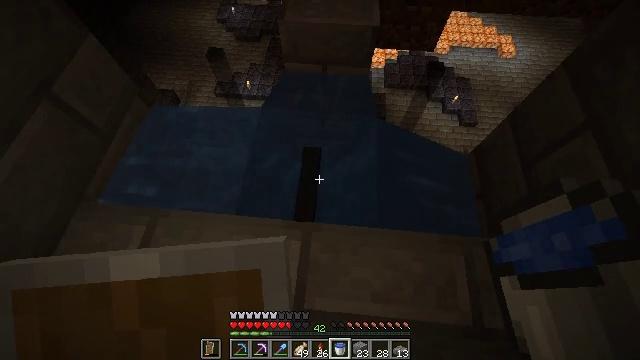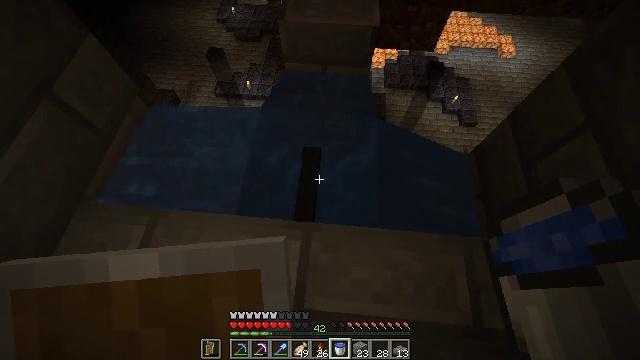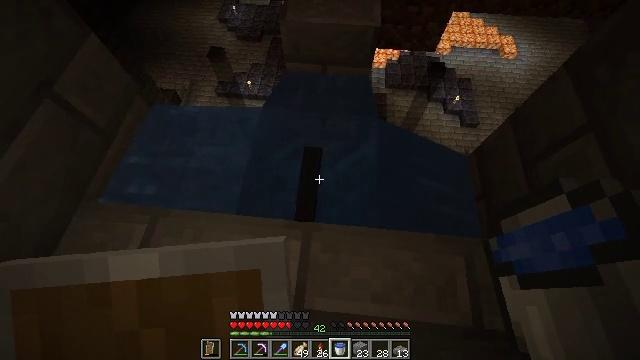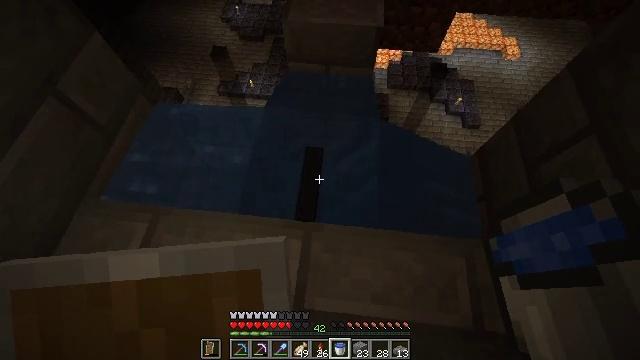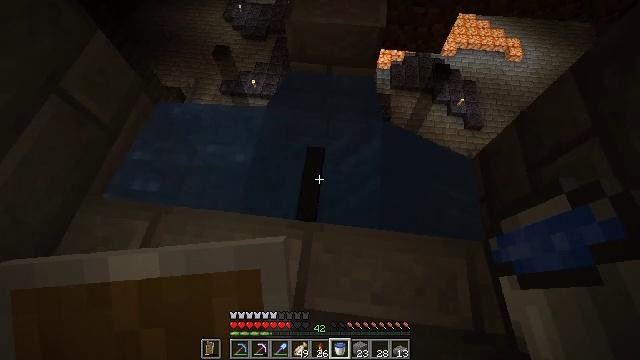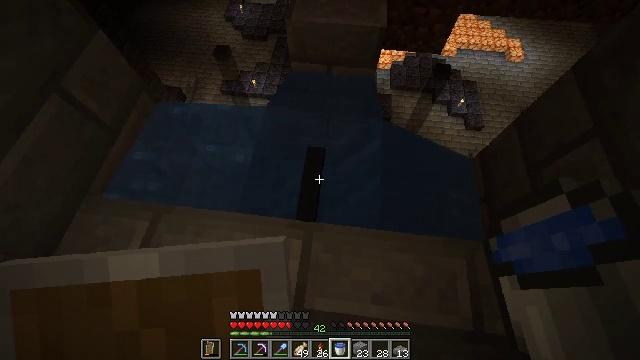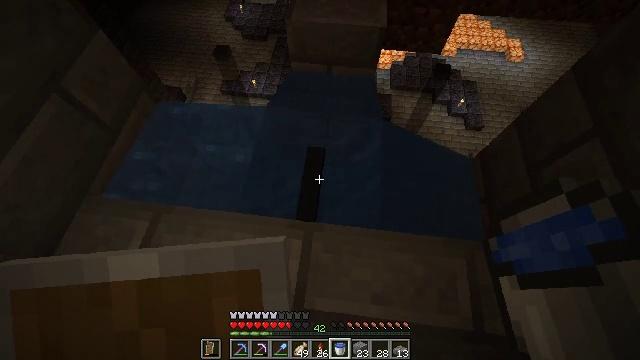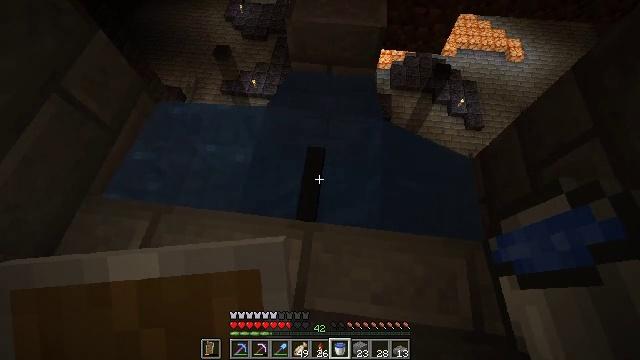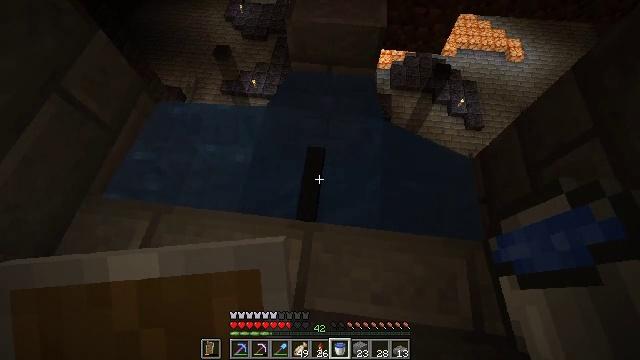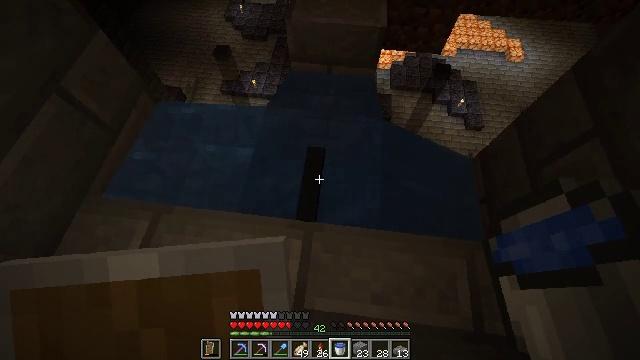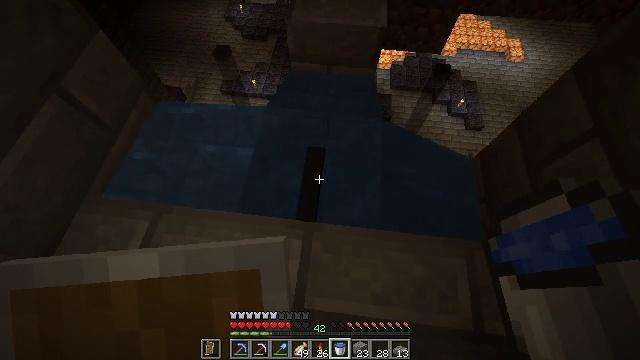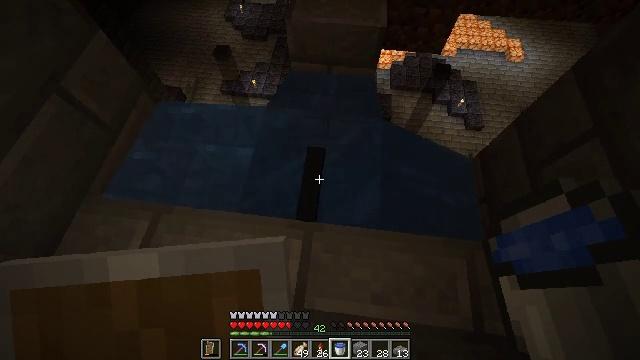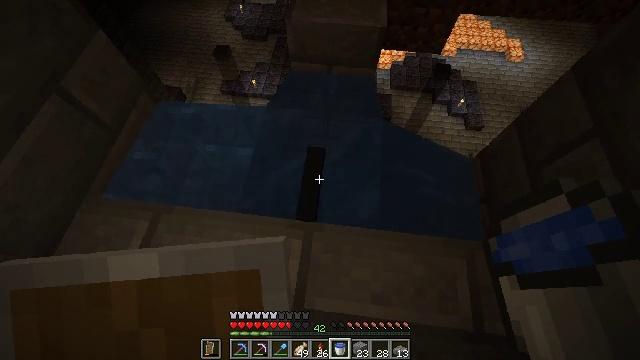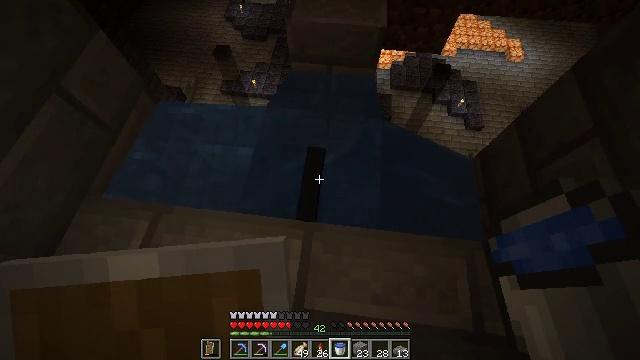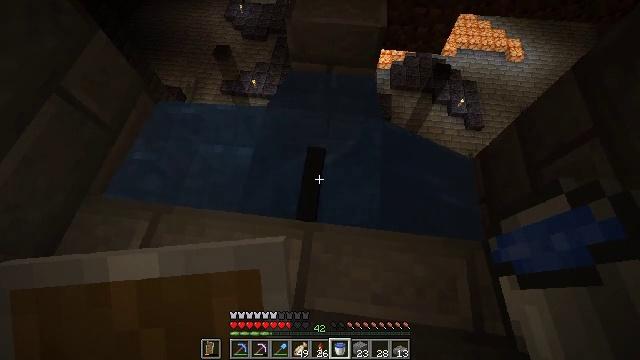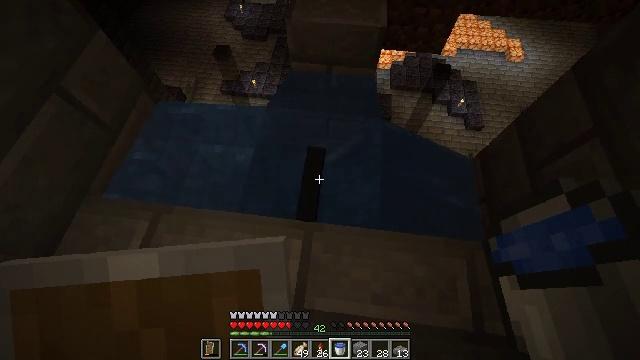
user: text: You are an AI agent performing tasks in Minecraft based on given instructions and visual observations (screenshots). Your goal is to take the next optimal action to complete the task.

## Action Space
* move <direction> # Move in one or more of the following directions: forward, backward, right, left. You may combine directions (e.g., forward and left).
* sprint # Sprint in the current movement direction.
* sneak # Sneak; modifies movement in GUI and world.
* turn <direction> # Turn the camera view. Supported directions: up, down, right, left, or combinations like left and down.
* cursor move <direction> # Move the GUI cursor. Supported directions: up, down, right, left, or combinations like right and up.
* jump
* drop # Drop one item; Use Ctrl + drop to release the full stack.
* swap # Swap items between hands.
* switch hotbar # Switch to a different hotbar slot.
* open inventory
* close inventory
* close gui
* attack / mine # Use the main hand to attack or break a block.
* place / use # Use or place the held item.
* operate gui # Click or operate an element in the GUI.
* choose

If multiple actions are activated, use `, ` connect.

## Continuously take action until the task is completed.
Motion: motion action
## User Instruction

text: Remove the black stained glass pane from a structure.
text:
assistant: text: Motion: no_op
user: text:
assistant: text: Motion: no_op
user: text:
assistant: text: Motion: no_op
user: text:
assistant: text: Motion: no_op
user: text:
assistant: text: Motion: no_op
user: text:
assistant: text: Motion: no_op
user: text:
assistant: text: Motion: no_op
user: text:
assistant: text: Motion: no_op
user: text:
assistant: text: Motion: no_op
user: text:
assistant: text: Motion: no_op
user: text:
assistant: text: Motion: no_op
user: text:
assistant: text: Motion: no_op
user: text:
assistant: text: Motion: no_op
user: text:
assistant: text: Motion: no_op
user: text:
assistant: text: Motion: no_op
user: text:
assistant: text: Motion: no_op
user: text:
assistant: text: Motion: no_op
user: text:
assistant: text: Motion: no_op
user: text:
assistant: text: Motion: no_op
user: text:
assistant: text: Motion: no_op
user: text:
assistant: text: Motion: no_op
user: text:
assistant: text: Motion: no_op
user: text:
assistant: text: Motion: no_op
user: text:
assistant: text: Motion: no_op
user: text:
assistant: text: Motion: no_op
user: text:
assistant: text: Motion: no_op
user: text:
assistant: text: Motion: no_op
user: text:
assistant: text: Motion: no_op
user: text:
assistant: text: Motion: no_op
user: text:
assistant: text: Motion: no_op